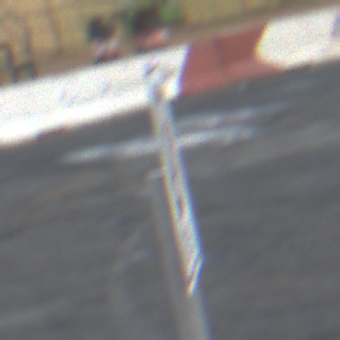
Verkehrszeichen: EndeZone20
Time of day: MorningAfternoon
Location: Outdoor (RoadRail)
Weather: PartlyCloudy
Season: NotSpecified
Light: Natural